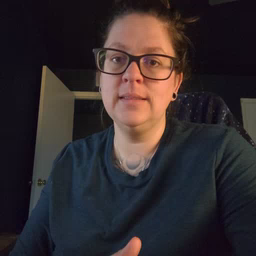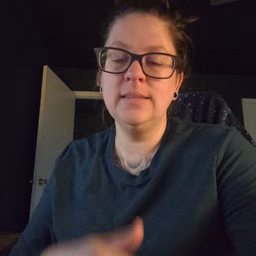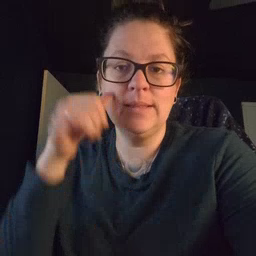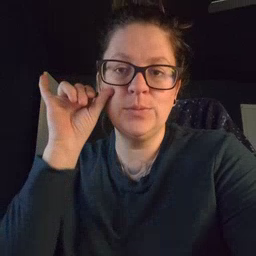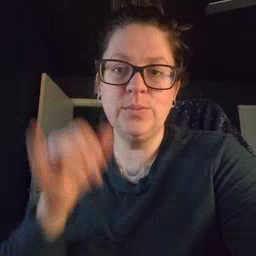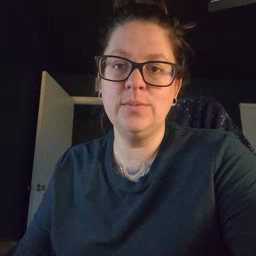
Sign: cow